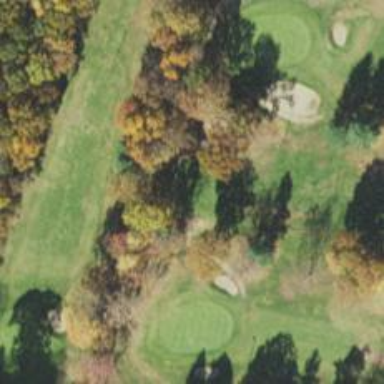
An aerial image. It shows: Golf tee.